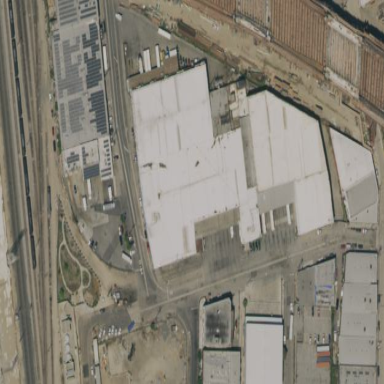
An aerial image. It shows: Industrial building.